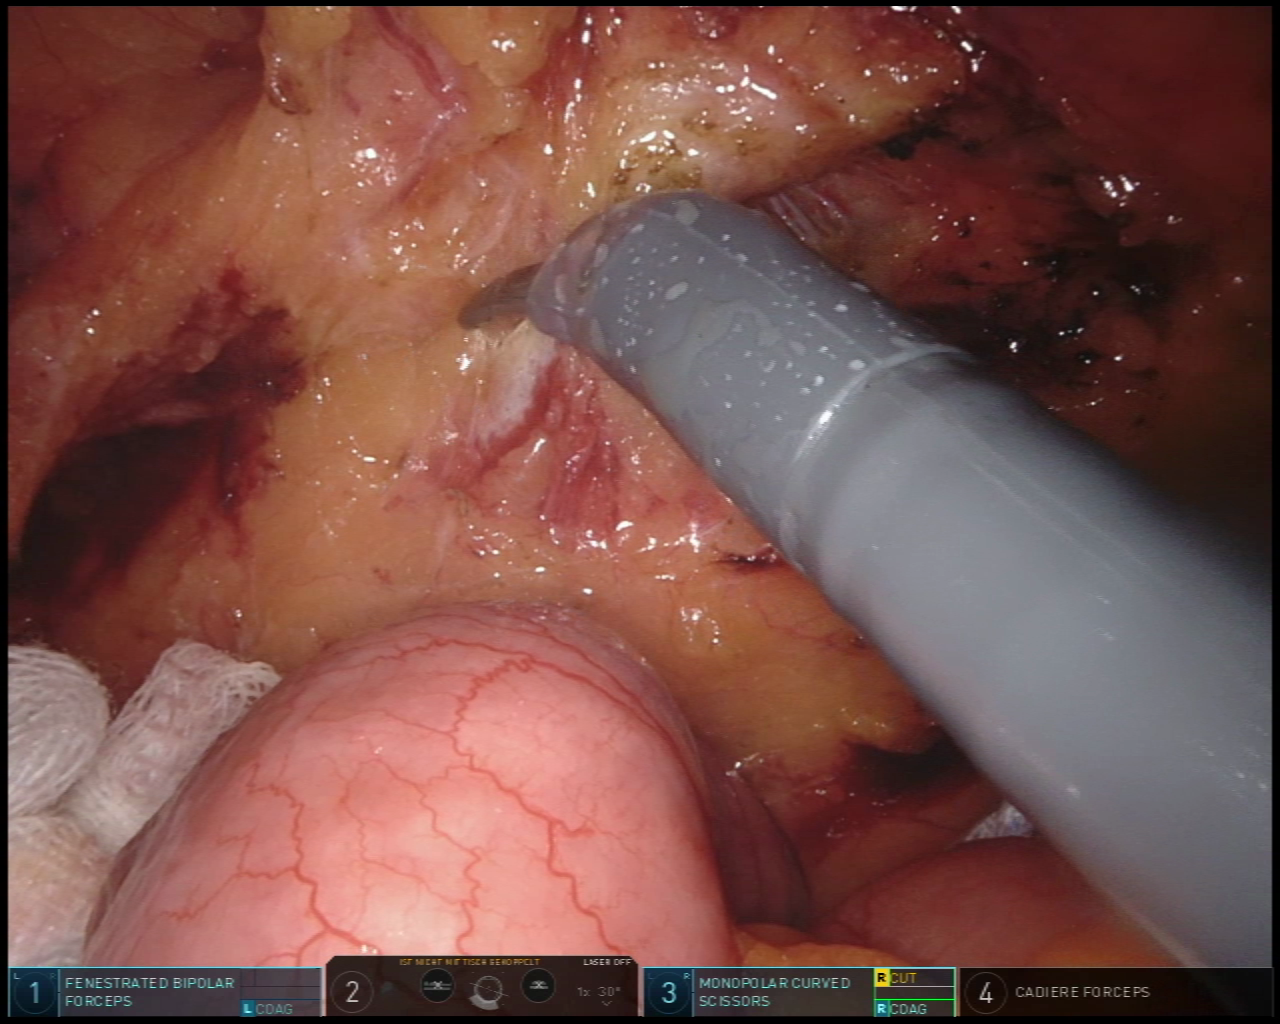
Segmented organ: inferior_mesenteric_artery
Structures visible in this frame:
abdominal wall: no
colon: no
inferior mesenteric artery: yes
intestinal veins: no
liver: no
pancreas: no
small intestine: yes
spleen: no
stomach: no
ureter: no
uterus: no
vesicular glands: no